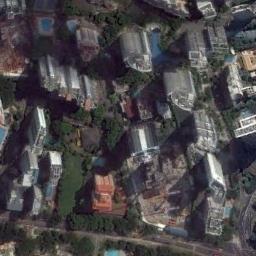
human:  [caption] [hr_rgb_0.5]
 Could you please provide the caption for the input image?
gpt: A commercial area has some high-rise buildings while some trees and pools are also in the commercial area .

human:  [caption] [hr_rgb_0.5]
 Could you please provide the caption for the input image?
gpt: The commercial area is consist of many buildings next to the trees .

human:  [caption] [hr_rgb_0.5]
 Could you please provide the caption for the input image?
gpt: There are two tall buildings in the upper left and right corner .

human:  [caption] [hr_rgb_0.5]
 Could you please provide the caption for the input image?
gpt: In a business district there are many buildings of different heights and heights and several roads with many cars and some trees .

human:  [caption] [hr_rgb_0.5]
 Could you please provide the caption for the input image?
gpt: There are many buildings with green trees around on a commercial area .